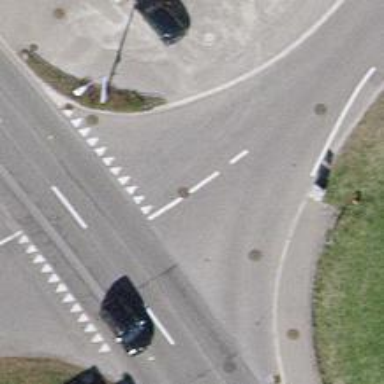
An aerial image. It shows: Road with "give way" sign.